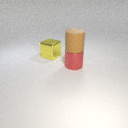
large brown rubber cylinder above large red metal cylinder